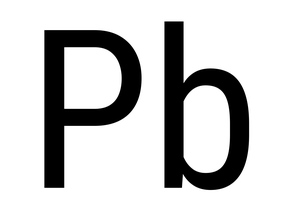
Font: Roboto_Condensed_Regular